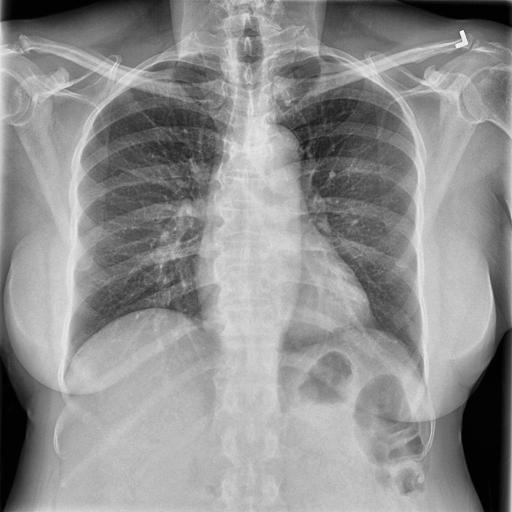
Finding: NORMAL